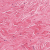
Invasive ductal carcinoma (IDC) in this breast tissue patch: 0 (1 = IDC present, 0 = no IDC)